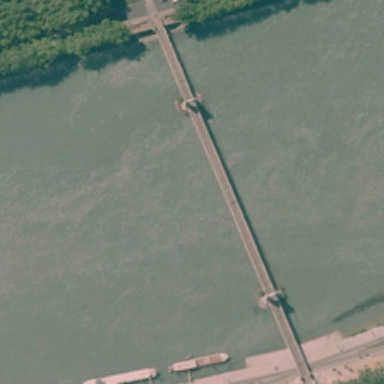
A bridge connects the two sides of the river .